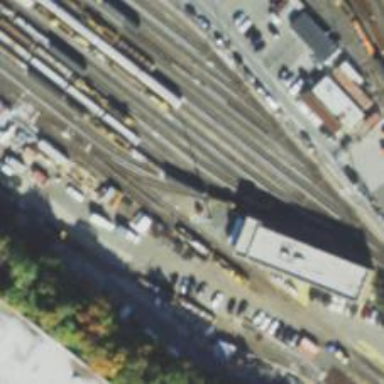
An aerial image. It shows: Yard with electrified top rail.